Question: I am converting my website to Bootstrap 3 and have a small 'language toggler' which I used to float on the right side. If you click on it the page 'magically' gets translated (it's just a redirect to another page)

The existing code, as shown below, is a bit annoying because the navbar-right element renders on two lines when there is not enough place. I haven't found any elegant solution for this, so I am considering moving the language toggler to another place on the page which won't be so affected by changes in size.
Perhaps , in the footer? I tried to see if there were any icons with flags, but no.
'''
<div class="collapse navbar-collapse" id="bs-example-navbar-collapse-1">
<ul class="nav navbar-nav">
<li class=active><a id="tab-home1" href="Homepage.html"><span>HOME</span></a></li>
<li><a href="http://blog.magerman.com"><span>BLOG</span></a></li>
<li><a href="Services_Performance_Usability.html"><span>SERVICES</span></a></li>
<li><a href="References.html"><span>REFERENCES</span></a></li>
<li><a href="Partners.html"><span>PARTNERS</span></a></li>
<li><a href="ContactUs.html"><span>CONTACT
US</span></a></li>
</ul>
<ul class="nav navbar-nav navbar-right">
<li>
<div class="navbar-text">
<small>en | <a href="#" onclick="switchToGerman();return false;">de</a></small>
</div>
</li>
</ul>
</div>
'''
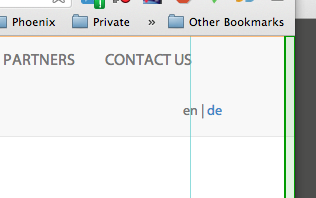
Answer: Usually language changing put in the dropdown. Try like this:
'''
<div class="collapse navbar-collapse" id="bs-example-navbar-collapse-1">
<ul class="nav navbar-nav">
<li class="active"><a id="tab-home1" href="Homepage.html"><span>HOME</span></a></li>
<li><a href="http://blog.magerman.com"><span>BLOG</span></a></li>
<li><a href="Services_Performance_Usability.html"><span>SERVICES</span></a></li>
<li><a href="References.html"><span>REFERENCES</span></a></li>
<li><a href="Partners.html"><span>PARTNERS</span></a></li>
<li><a href="ContactUs.html"><span>CONTACT
US</span></a></li>
</ul>
<ul class="nav navbar-nav navbar-right">
<li class="dropdown">
<a href="#" class="dropdown-toggle" data-toggle="dropdown">Language <b class="caret"></b></a>
<ul class="dropdown-menu">
<li><a href="#">English</a></li>
<li><a href="#">Deutch</a></li>
</ul>
</li>
</ul>
</div>
'''